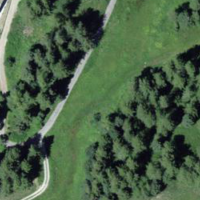
EUNIS habitat code: 44
Species observed at this site:
Campanula barbata